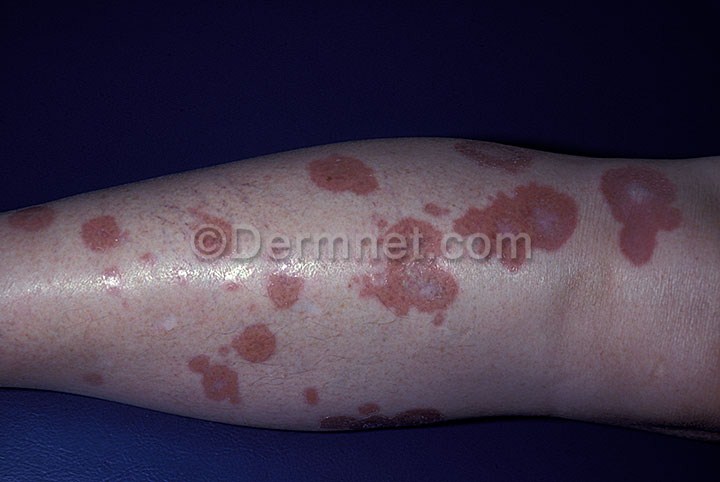
Disease: Systemic Disease